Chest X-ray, PA view. Patient: 57 years old, sex M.
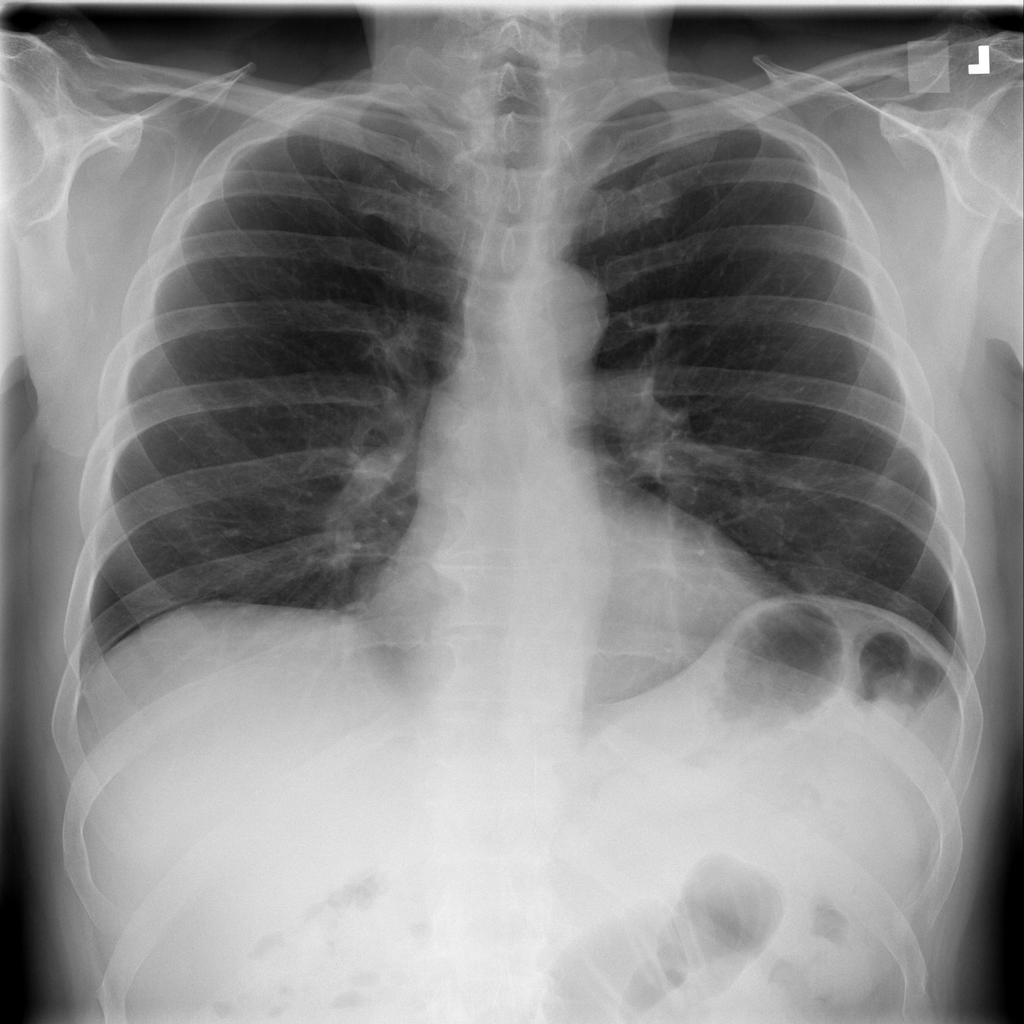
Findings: No Finding